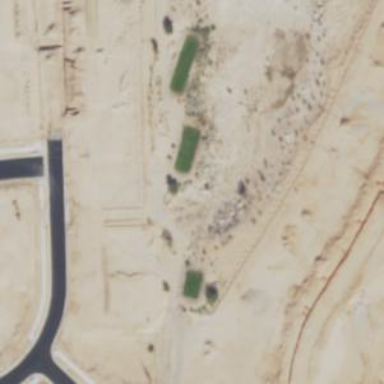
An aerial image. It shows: Pathway for golfing.